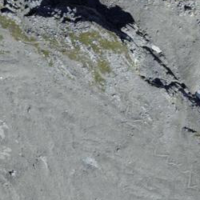
EUNIS habitat code: 48
Species observed at this site:
Silene acaulis